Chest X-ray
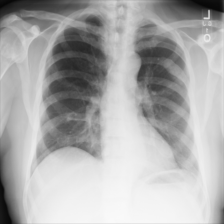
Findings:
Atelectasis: negative
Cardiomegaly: negative
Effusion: positive
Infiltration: negative
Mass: negative
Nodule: negative
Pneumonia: negative
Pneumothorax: negative
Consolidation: negative
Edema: negative
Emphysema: negative
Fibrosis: negative
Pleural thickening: negative
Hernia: negative